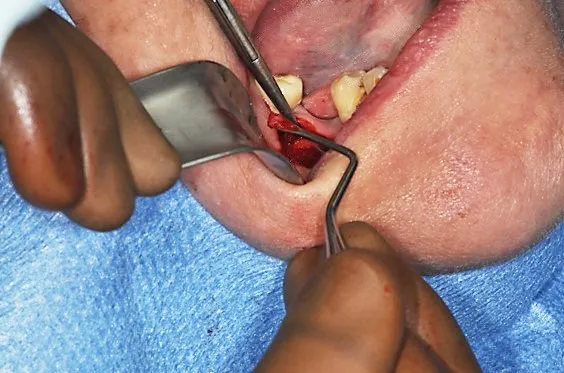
Intraosseous medullar biopsy of the mandible.
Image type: medical_photograph (other_medical_photograph)